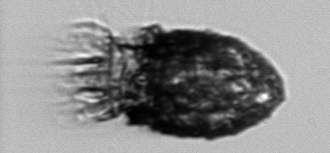
Label: Stenosemella_pacifica